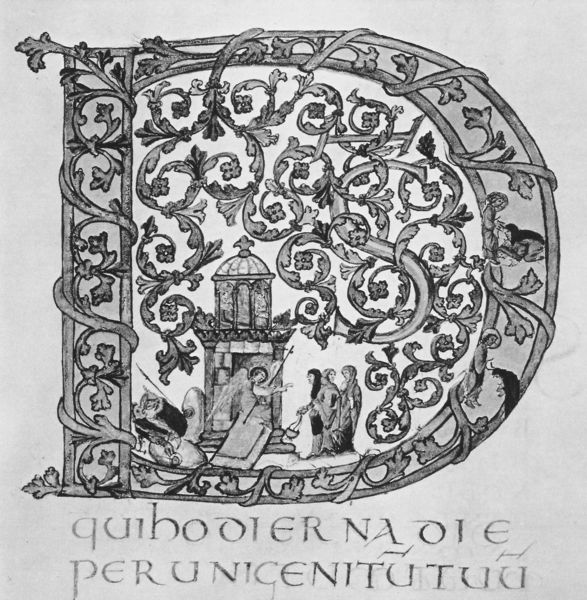
Titel: Drogo Sakramentar
Standort: Herstellungsort: Metz (EU - F)
Institution: Paris, Bibliothèque Nationale
Schlagwörter: blätter, flügel, laub, frauen, schwarz, zeichnung, malerei, ornament, bibel, kirche, blatt, pflanze, turm, engel, ranken, schrift, figuren, floral, ornamente, verzierung, buch, kreuz, palast, seite, text, buchstabe, initiale, ranke, girlanden, pergament, gotisch, mittelalter, tempel, heilige, maria, miniatur, erzengel, wachen, auferstehung, handschrift, marien, christi, zepter, romanisch, latein, palas, insular, buchmalerei, majuskel, evangelium, versalie, codex, manuskript, stundenbuch, marien am grabe, maiuskel, qui, d, schmuckinitiale, frauen am grabe